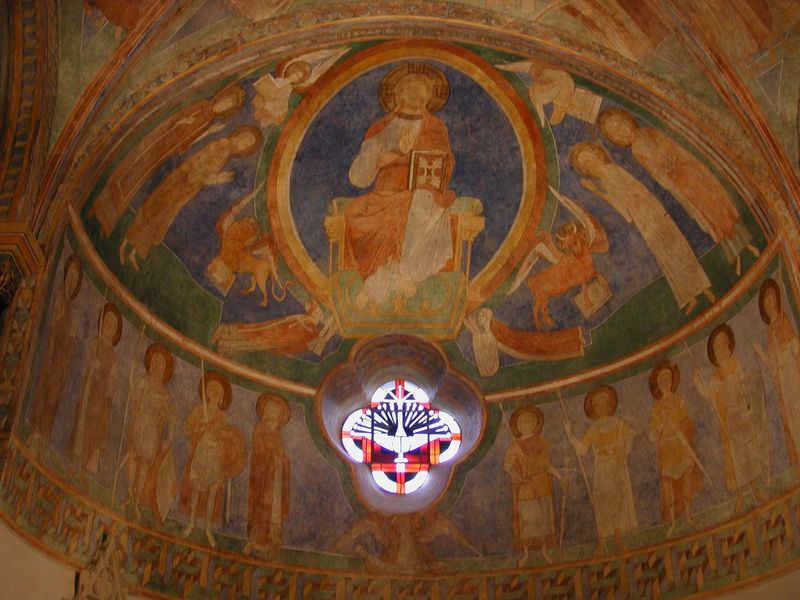
Titel: Wand- und Gewölbemalerei in der Doppelkapelle von Schwarzrheindorf
Standort: Bonn, Schwarzrheindorf, Doppelkapelle St. Klemens und Maria (EU - D - NRW)
Schlagwörter: flügel, bunt, fenster, licht, tiere, bibel, kirche, decke, kreis, rund, engel, farbig, kuppel, wandmalerei, bögen, buch, schwerter, bleiglas, heiligenschein, jesus, männder, heilige, speere, fresko, deckenmalerei, evangelium